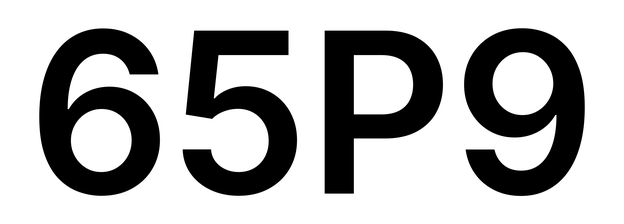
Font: Inter_SemiBold